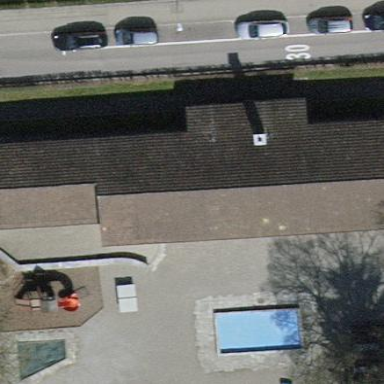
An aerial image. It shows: Building with tiled roof.